Question: is there a way to know if installed memory is Registered DIMM or Unregistered DIMM ? the <URL> doesn't seem to provide this info ?
you can find more info about udimm rdimm <URL>
EDIT : the solution provided by @C.B doesnt work either

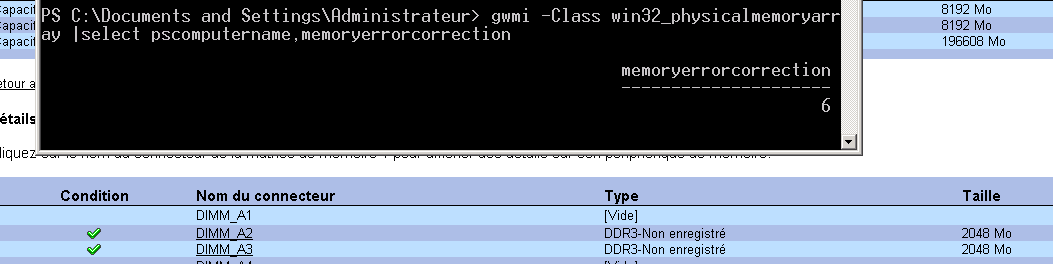
Answer: as I didn't find any simple solution, i think I will do it by scraping the dell support site (providing the server ServiceTag on this url) : 'http://support.euro.dell.com/support/DPP/Index.aspx?c=fr&cs=RC1077983&l=fr&s=pad&ServiceTag=XXXXXX'